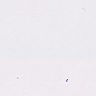
Metastatic tissue present: no